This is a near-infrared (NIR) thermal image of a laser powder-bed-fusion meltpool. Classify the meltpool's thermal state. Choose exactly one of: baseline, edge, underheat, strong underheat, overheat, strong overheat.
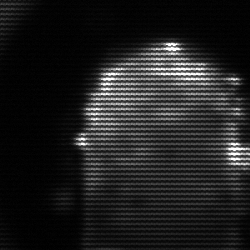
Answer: baseline